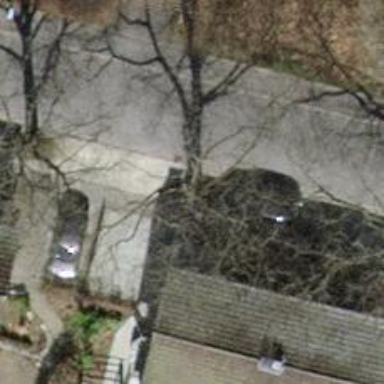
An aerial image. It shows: Avenue lined with broadleaved deciduous trees.